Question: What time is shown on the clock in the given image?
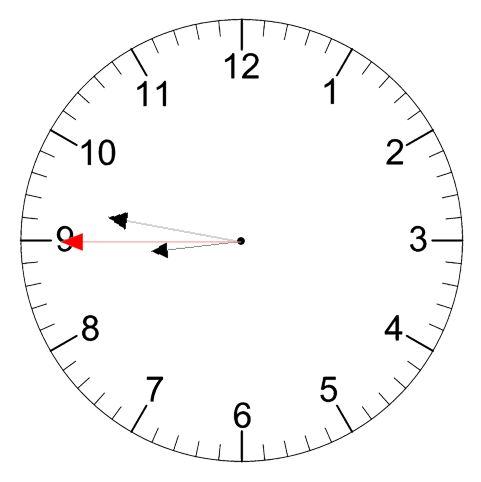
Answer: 08:46:45